Question: I have a ubuntu VM with multiple IP addresses, all in the same subnet. SSHD is listening on a single IP, 192.168.101.87/24.
My SSH config file has this server under the name dockerhost, and the HostName is configured as the IP address. The config block is below.
'''
Host dockerhost 192.168.101.87
HostName 192.168.101.87
User webtroter
ForwardAgent yes
'''
I have been using this config for a long time without problems.
Usually, I open the remote sidepanel, and I open the workspace docker-veznet.
[
But now, when I try to open a folder/file/workspace on the remote dockerhost, it times-out everytime. I can open the remote directly with VSCode (without opening a folder/file/workspace), but as soon as I open the docker-veznet folder (or the associated workspace) the remote times-out.
I just tried doing a copy of the folder, and I was able to open it. I also tried to open the same folder, but under another remote Target (192.168.101.87) and it opens correctly.
I would like some help finding what I need to check to fix the problem.
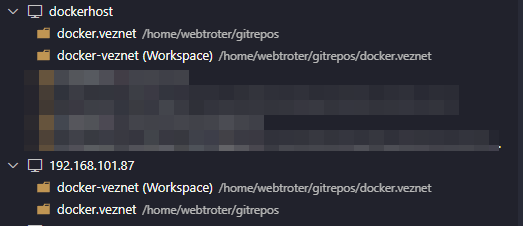
Answer: So I finally found that there is a GitHub Issue opened about this problem.
The issue is caused by the secondary side bar.
Link to comment in the issue about how to fix : <URL>